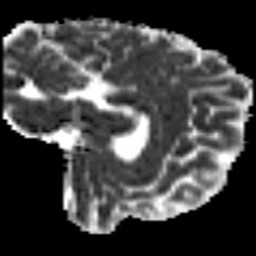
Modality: MD
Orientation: sagittal
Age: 23
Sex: male
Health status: healthy
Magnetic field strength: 3 T
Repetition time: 8.4 s
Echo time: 0.0926 s